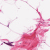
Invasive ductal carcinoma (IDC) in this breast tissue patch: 0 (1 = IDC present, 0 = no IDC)